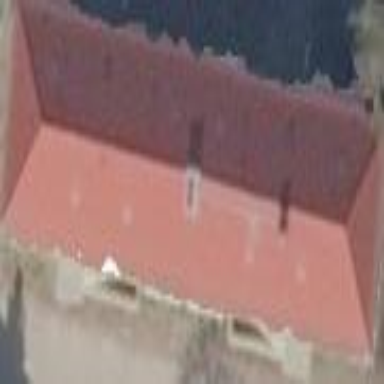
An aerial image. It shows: Building with hipped roof oriented along and colored in red.